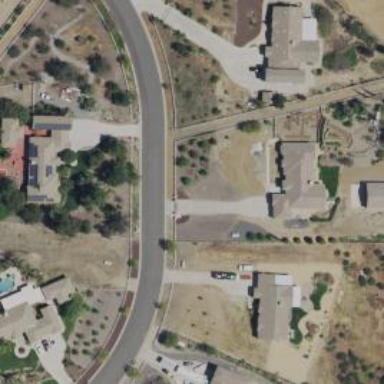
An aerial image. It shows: Driveway.